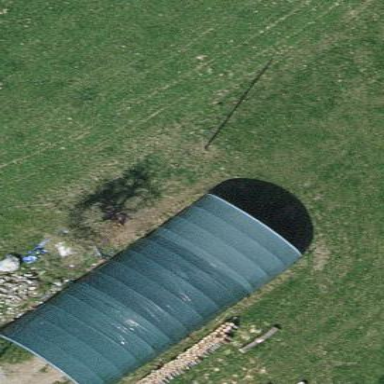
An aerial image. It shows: Barn building.